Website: bh-photo
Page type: customer-info-address
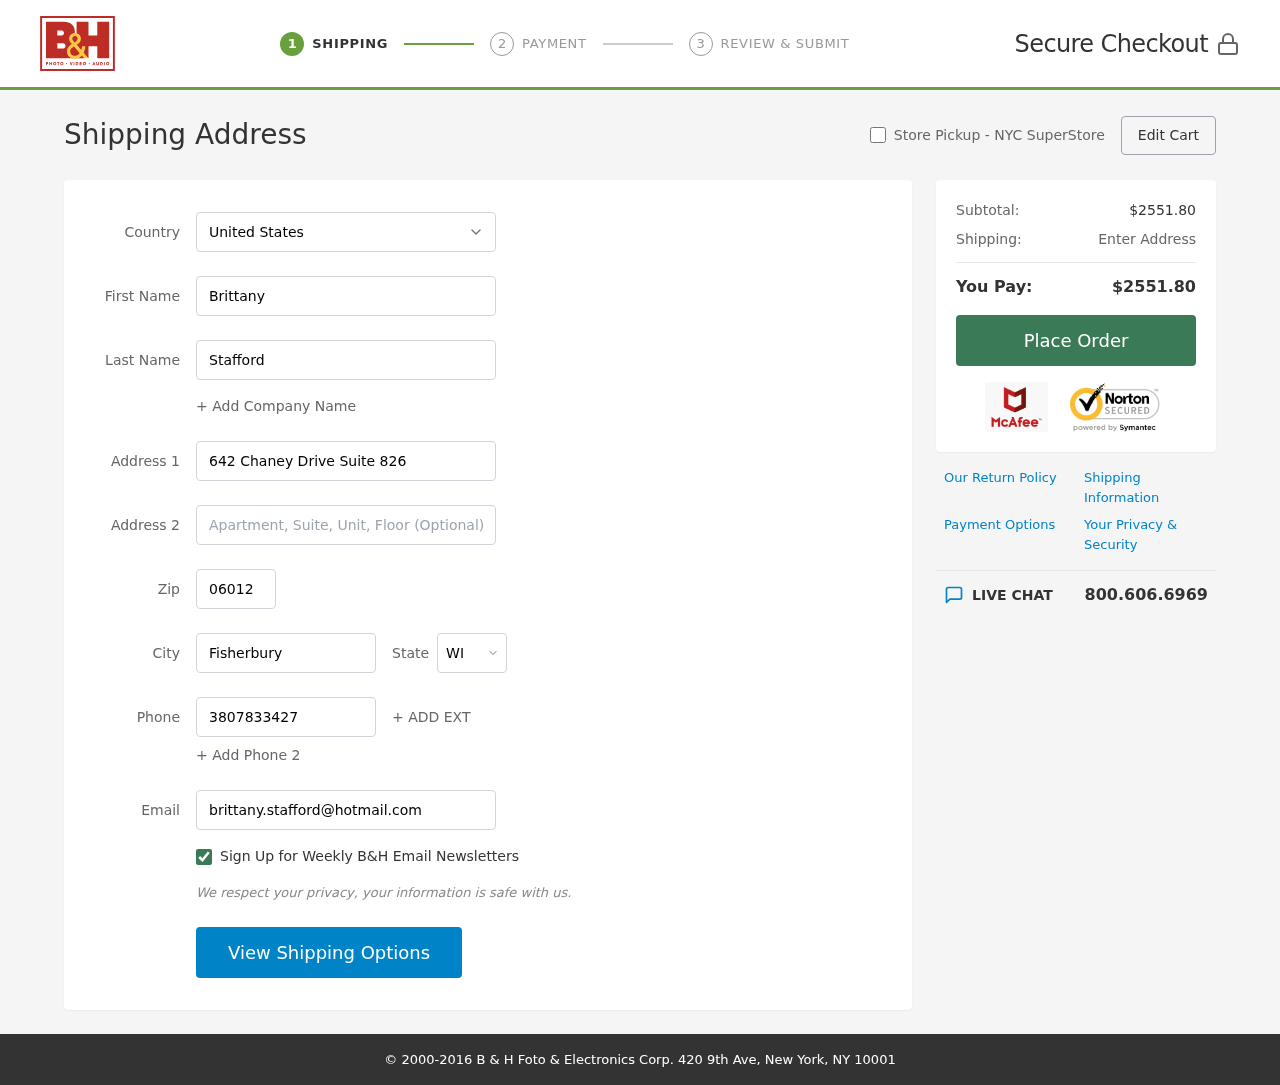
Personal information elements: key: PII_CITY
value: Fisherbury
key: PII_COUNTRY
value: United States
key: PII_EMAIL
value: brittany.stafford@hotmail.com
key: PII_FIRSTNAME
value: Brittany
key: PII_LASTNAME
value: Stafford
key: PII_PHONE
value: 3807833427
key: PII_POSTCODE
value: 06012
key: PII_STATE_ABBR
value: WI
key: PII_STREET
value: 642 Chaney Drive Suite 826
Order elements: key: ORDER_SUBTOTAL
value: $2551.80
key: ORDER_TOTAL
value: $2551.80